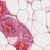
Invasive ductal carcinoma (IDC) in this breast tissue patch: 0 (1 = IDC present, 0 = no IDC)